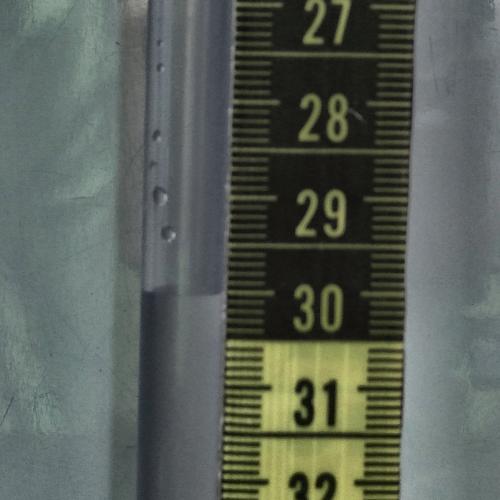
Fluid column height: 30.0 cm